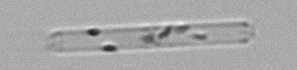
Label: Cerataulina_pelagica